Question: I have two images:
- 'left.jpg''250px''47px'- 'right.jpg''1px''47px'
These are put into the two cells of the same table row:
- 'left.jpg'''- 'right.jpg''background-image'
Here is the HTML:
'''
<table>
<tbody>
<tr>
<td><img src="left.jpg" /></td>
<td background="right.jpg" width="100%"></td>
</tr>
</tbody>
</table>
'''
The CSS:
'''
* {
margin: 0;
padding: 0;
}
table {
width: 100%;
border-bottom: solid 1px black;
border-collapse: collapse;
}
'''
I made a <URL>. There is a problem with the rendered result: the cells are '52px' high instead of '47px', which creates a white strip below the image in the left cell.

How can I make the cell height '47px', and eliminate the white strip? Thanks!
None of these help:
'''
tbody { height: 47px; }
tr { height: 47px; }
td { height: 47px; }
'''
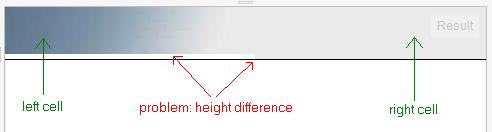
Answer: The image is shown as an inline element and it has some white space below the baseline.
Try:
'''
img {
vertical-align: top;
}
'''
See <URL>